Field crop: tomato
Growth stage: 1
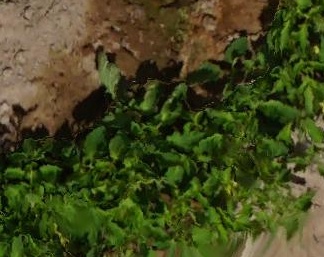
Species: tomato